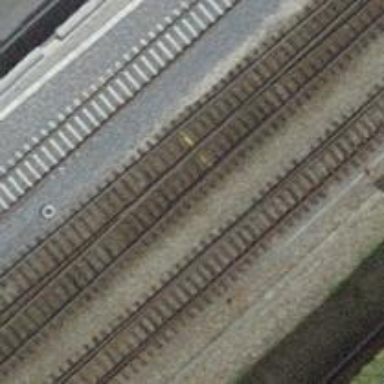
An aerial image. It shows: Railway switch.